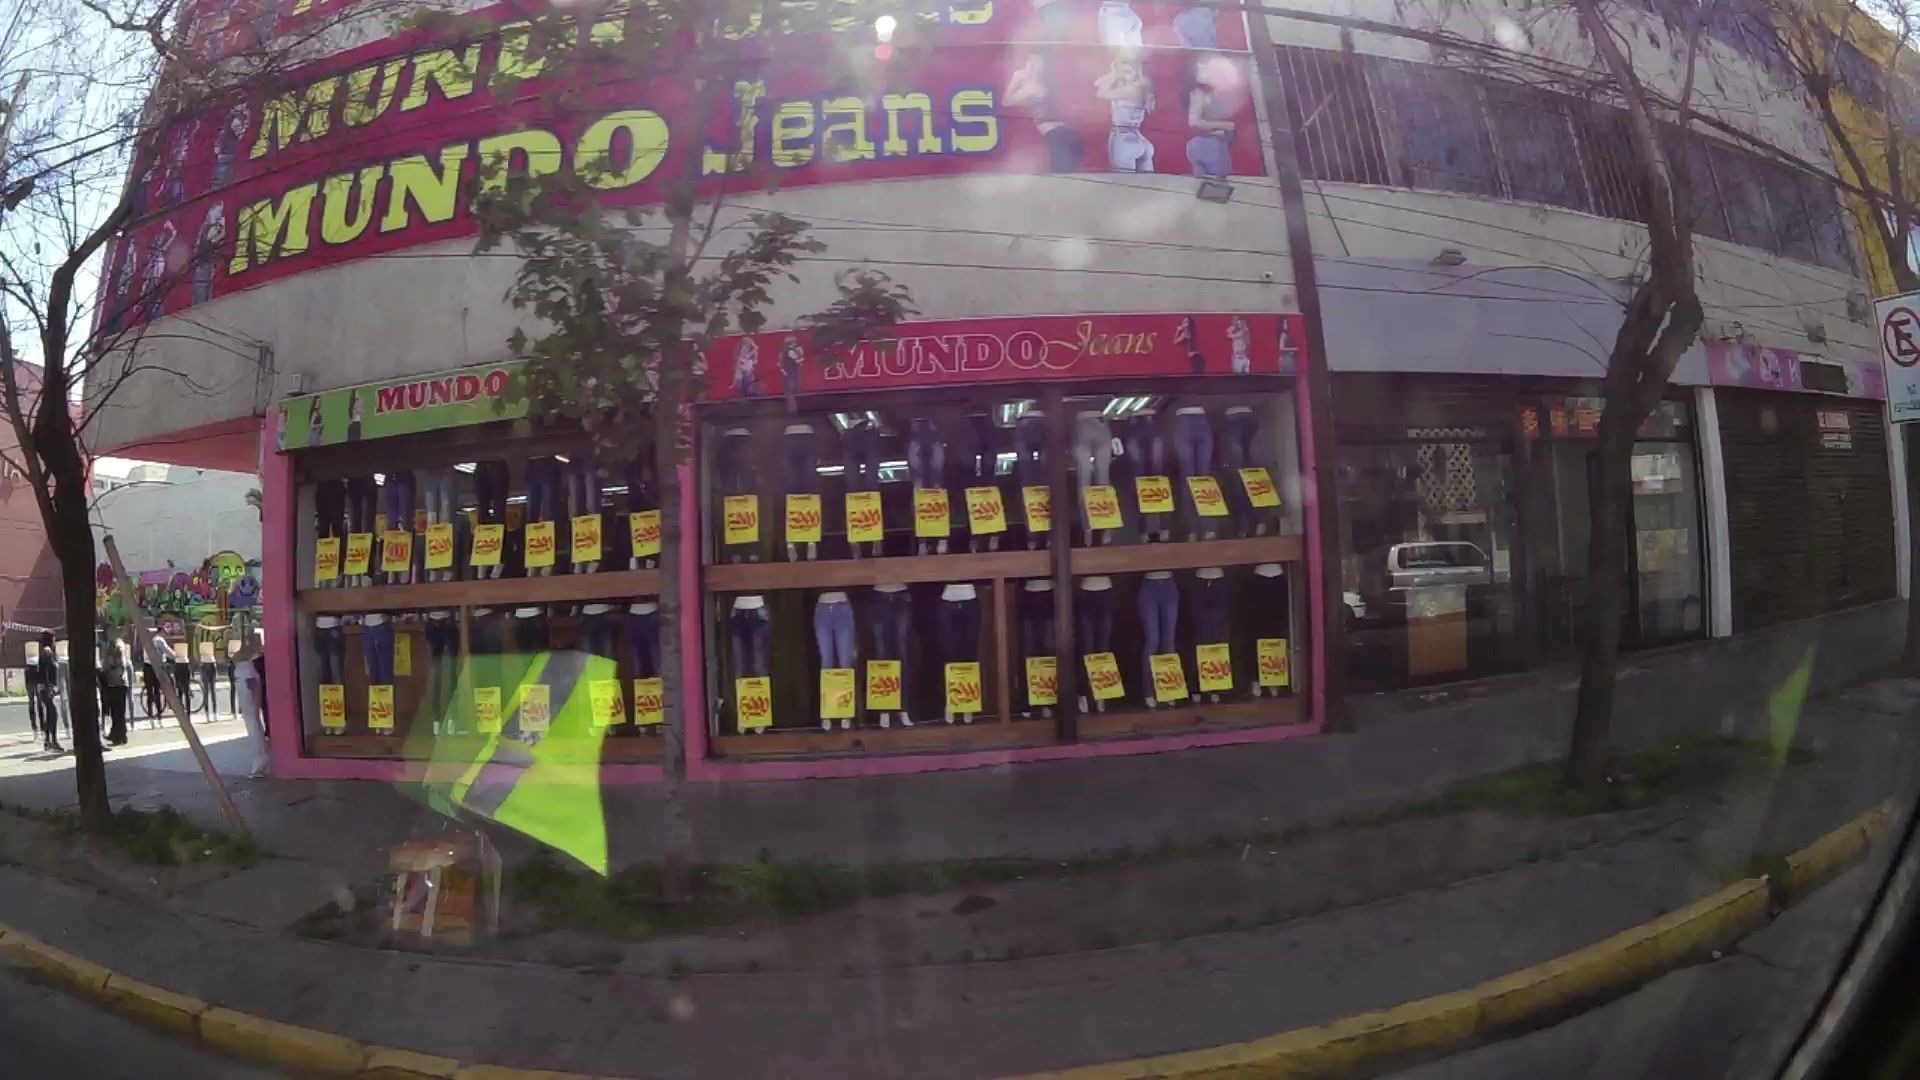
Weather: rainy
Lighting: day
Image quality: slightly poor
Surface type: driving surface
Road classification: residential
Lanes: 2
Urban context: urban centre
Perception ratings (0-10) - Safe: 4.01, Lively: 5.57, Beautiful: 3.12, Boring: 4.95, Depressing: 8.28, Wealthy: 4.68